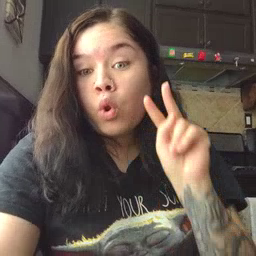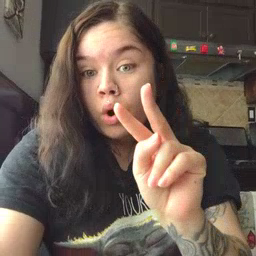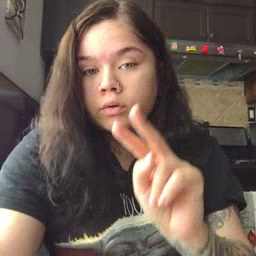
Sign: look